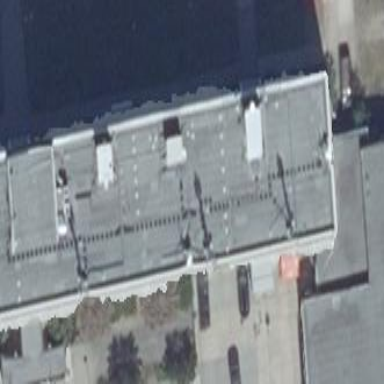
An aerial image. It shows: White building with grey roof.